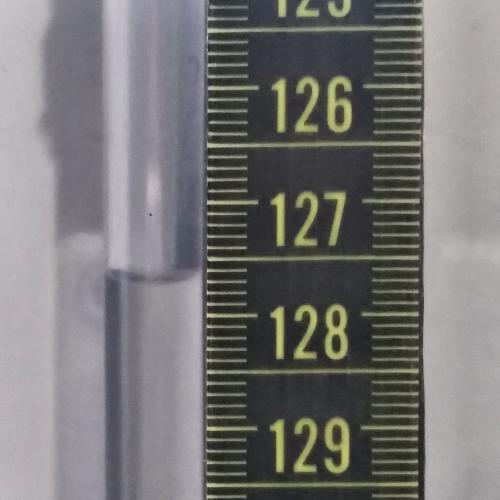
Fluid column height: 127.7 cm